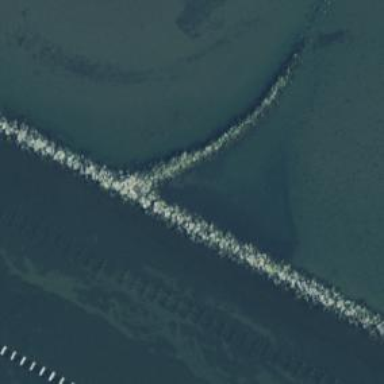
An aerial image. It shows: Breakwater structure.